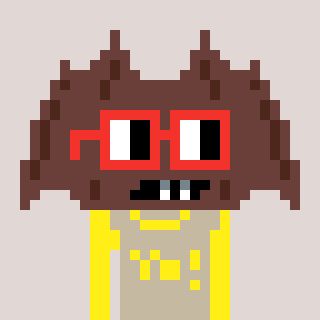
a pixel art character with square red glasses, a bat-shaped head and a bege-colored body on a warm background